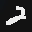
Label: 2